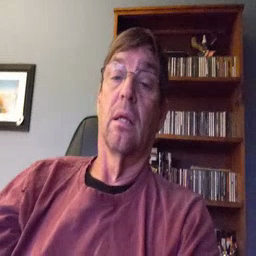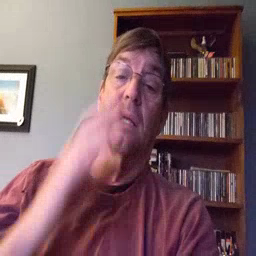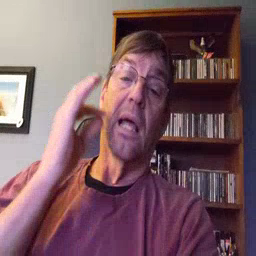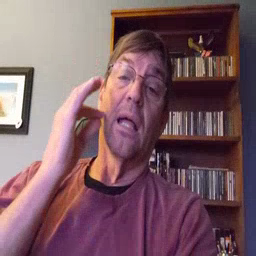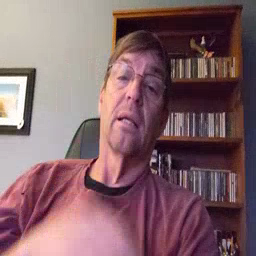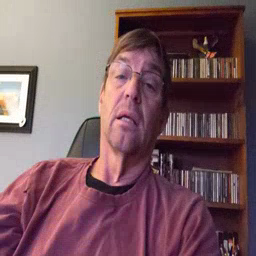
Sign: cat